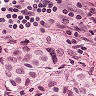
Metastatic tissue present: yes